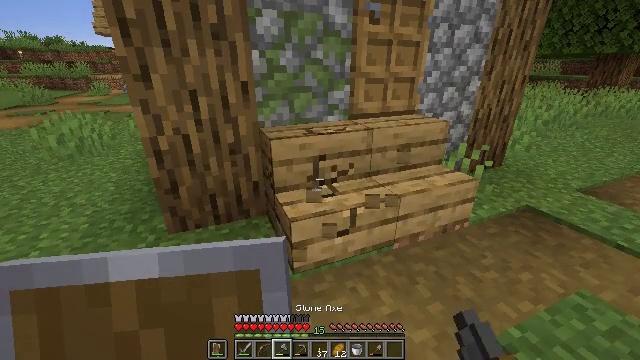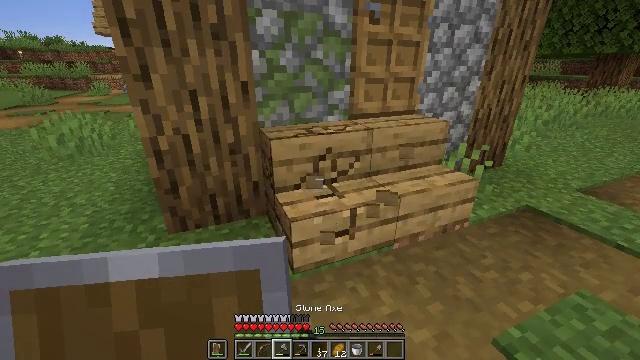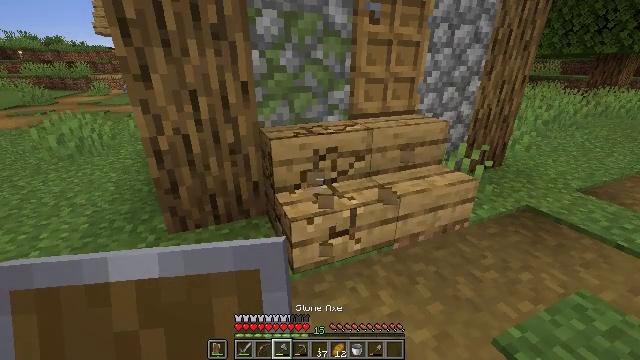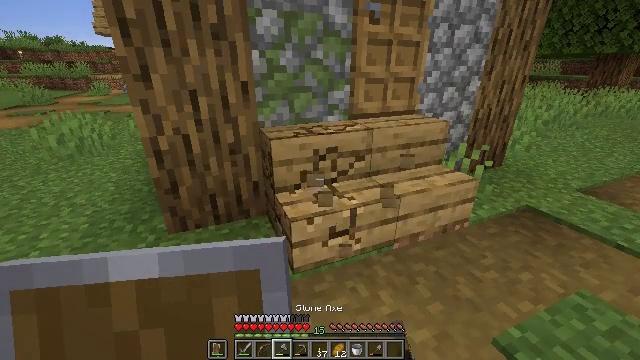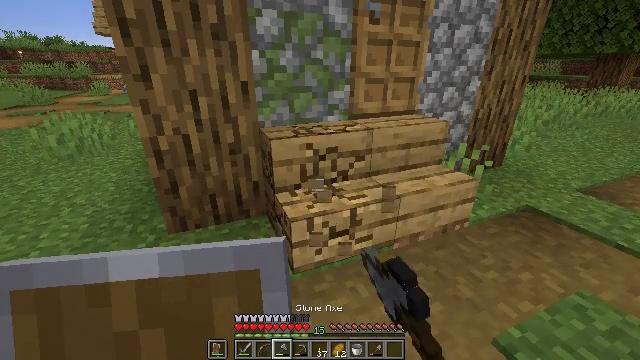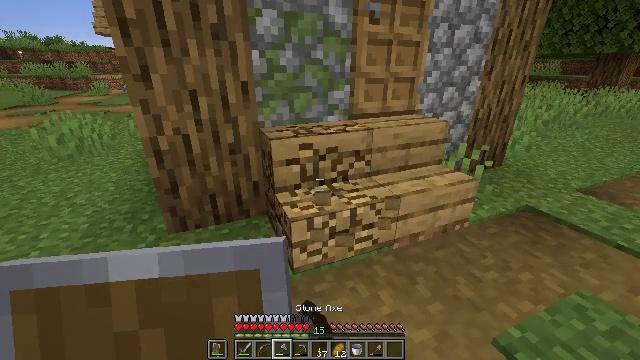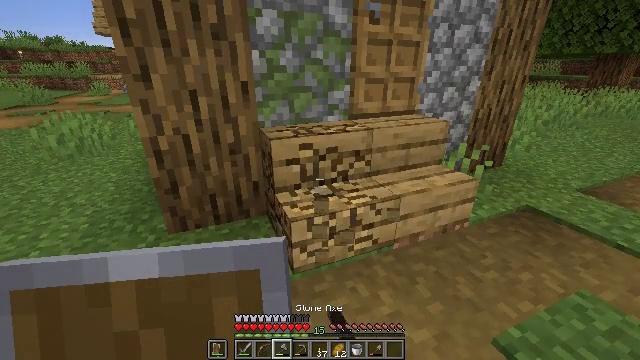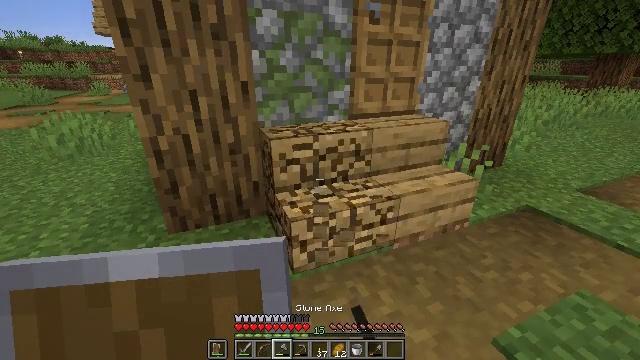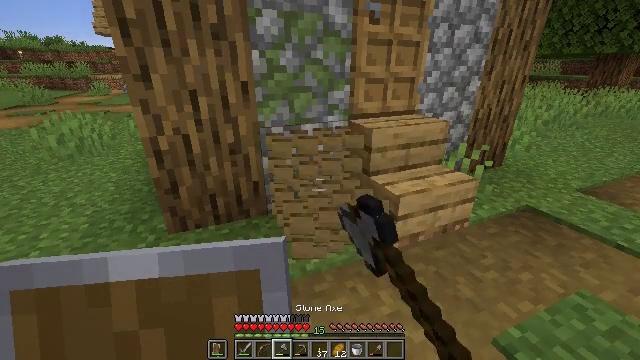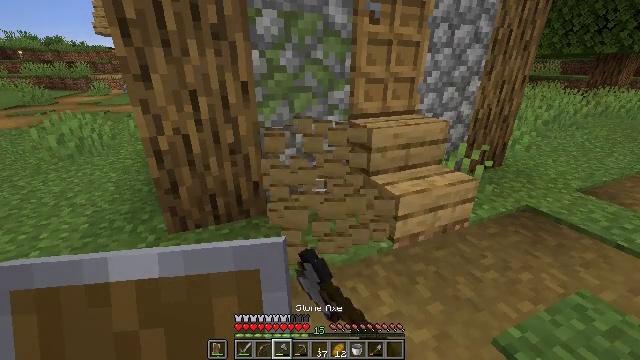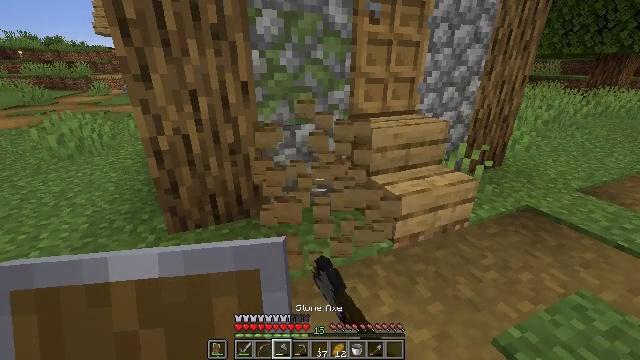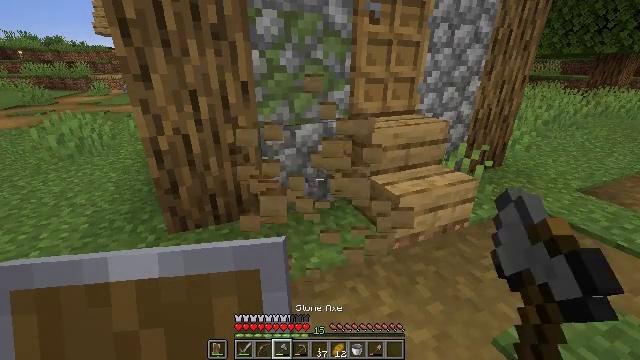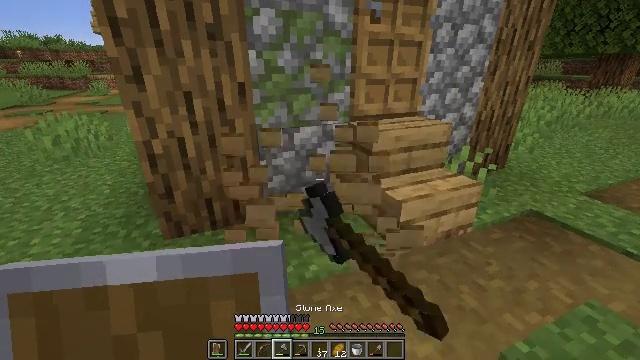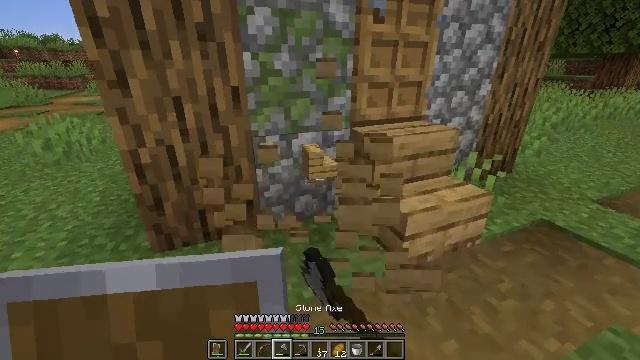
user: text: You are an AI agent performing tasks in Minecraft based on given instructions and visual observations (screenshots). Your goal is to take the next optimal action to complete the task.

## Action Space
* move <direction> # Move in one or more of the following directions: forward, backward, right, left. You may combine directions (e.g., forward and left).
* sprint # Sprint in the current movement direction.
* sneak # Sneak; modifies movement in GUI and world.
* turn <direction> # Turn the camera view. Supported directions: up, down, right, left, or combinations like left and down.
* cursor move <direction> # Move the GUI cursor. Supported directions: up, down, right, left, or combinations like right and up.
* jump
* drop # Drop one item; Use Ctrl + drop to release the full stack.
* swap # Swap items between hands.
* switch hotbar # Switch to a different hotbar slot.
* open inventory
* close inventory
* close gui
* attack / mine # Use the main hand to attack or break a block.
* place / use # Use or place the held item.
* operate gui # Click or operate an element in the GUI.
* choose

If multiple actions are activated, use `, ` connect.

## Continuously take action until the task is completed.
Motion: motion action
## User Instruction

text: Remove the oak stairs to repurpose them.
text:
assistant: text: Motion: attack / mine
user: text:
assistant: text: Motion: attack / mine
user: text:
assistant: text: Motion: attack / mine
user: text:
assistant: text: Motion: attack / mine
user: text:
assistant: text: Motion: attack / mine
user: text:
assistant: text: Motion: attack / mine
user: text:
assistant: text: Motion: attack / mine
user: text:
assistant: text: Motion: attack / mine
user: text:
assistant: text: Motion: attack / mine
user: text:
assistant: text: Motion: attack / mine
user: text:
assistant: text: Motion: attack / mine
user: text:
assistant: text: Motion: move forward
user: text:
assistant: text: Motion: move forward
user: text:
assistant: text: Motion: no_op